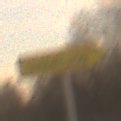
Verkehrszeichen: UmleitungswegweiserRechtsweisend
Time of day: SunriseSunset
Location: Outdoor (Nature)
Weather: PartlyCloudy
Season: NotSpecified
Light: Natural